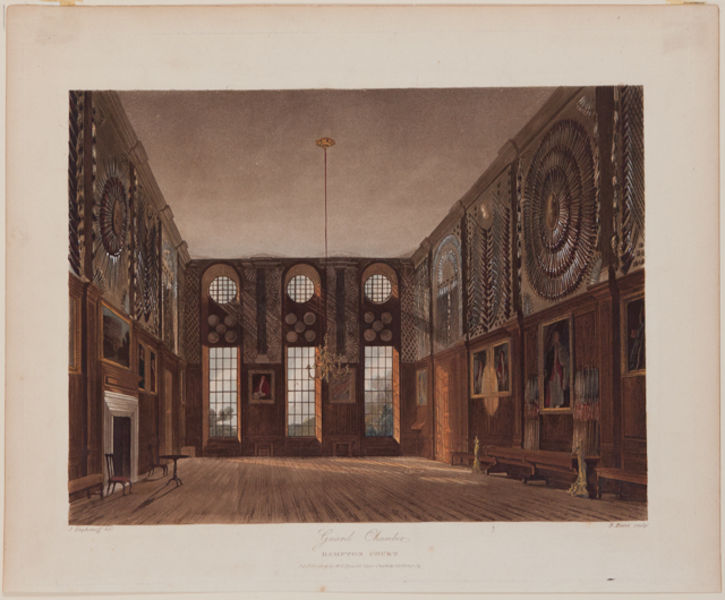
Titel: Hampton Court, Guard Chamber
Künstler: Richard Gilson Reeve
Standort: Amherst (Massachusetts, USA)
Institution: Mead Art Museum, Amherst College
Schlagwörter: hell, kamin, leer, saal, candelabra, chair, fancy, window, bench, interior, old, painting, room, table, wall, windows, picture, brown, chandelere, floor, perspective, groß, wood, landscape, sun, light, drawing, glass, sunlight, fireplace, walls, ceiling, mansion, circle, circles, fire, canvas, paint, rich, luxurious, mural, geometry, shape, sculptures, inside, decor, neutral colors